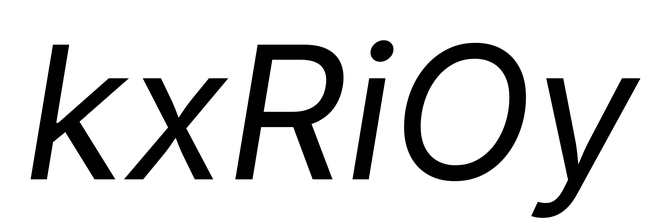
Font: Inter-Italic_Italic